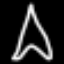
Label: The Eiffel Tower